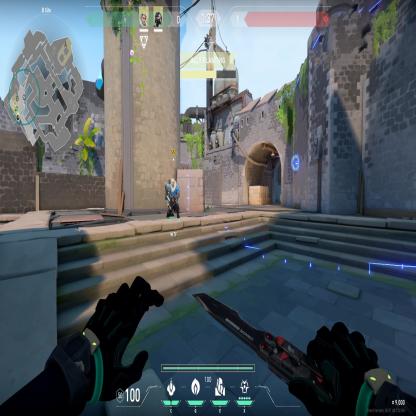
Label: teammate